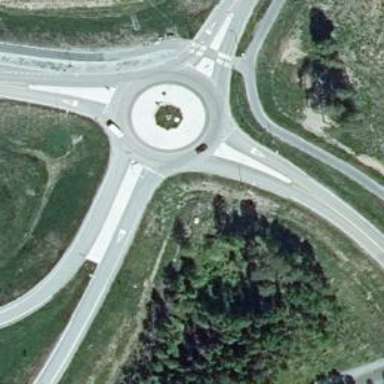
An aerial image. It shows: Tertiary road with asphalt surface leading to roundabout junction.